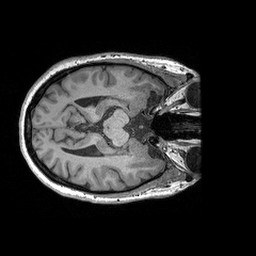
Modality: T1w
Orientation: axial
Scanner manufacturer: siemens
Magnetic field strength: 3 T
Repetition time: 2.3 s
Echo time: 0.00298 s